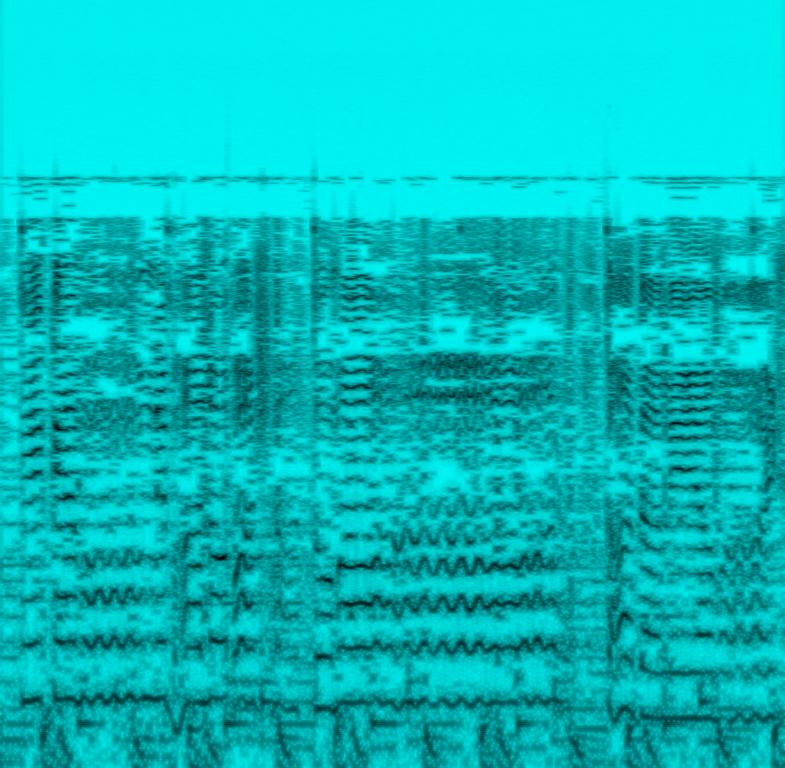
The low quality recording features a folk song that consists of loud passionate male vocal singing over acoustic guitar melody, shimmering shakers, percussive bongos, "4 on the floor" kick and mellow pad chords. It sounds loud, dull, messy and muffled, since the frequencies are clashing. It also sounds traditional and emotional.